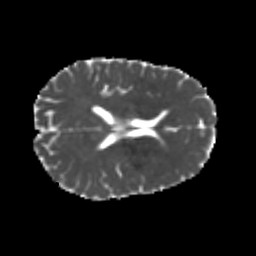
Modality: MD
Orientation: axial
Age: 25
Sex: male
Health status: healthy
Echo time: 0.074 s